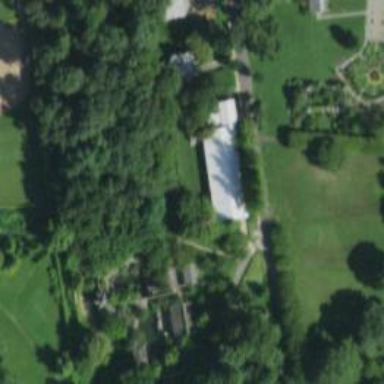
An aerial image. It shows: Museum surrounded by garden fence.